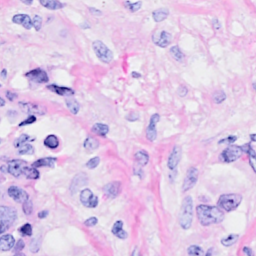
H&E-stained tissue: Breast